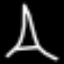
Label: The Eiffel Tower